Question: I would like to select an element inside the td of one of my tables but I don't really understand the syntax.
This is what I tried:
'''
$("table > td:#box")
'''
This is a sample of my table structure:
'''
<div id="main">
<div id="today">
<table id="list" width="100%" cellpadding="4" cellspacing="0" border="0" style="font-size: 10px; border-collapse:collapse;">
<tr id="109008">
<td class="tdstd">
<a class="box" href="link"></a>
</td>
'''
Or With Chrome's DOM inspector:

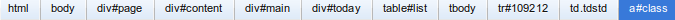
Answer: Well, "#box" means a DOM object with the id "box", as in it being a unique ID. You can select that one directly. But your code suggest that you have several elements with the id "box" which you have to change. You should assign a class to your element inside the TD, or if it's unique by being the only DIV or SPAN in the box, you can access it like this:
'''
$("table td .box")
'''
Note that the ">" selector means that TD has to be a direct child of TABLE, and I'm assuming you have at least a TR level in between, so that won't work either. My example above matches every element with the class "box" inside any TD that is a child to any TABLE.
Obviously I would set a class on the table as well, and use something like this:
'''
$("table.boxes td .box")
'''
Just so you don't accidentally selects things outside the scope you want to work in.
---
You have now added HTML so I'm editing my answer:
'''
$("table#list a.box")
'''